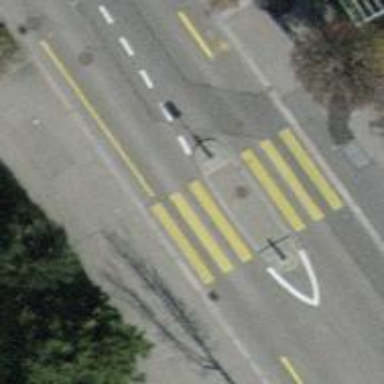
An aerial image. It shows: Uncontrolled zebra crossing with central island.